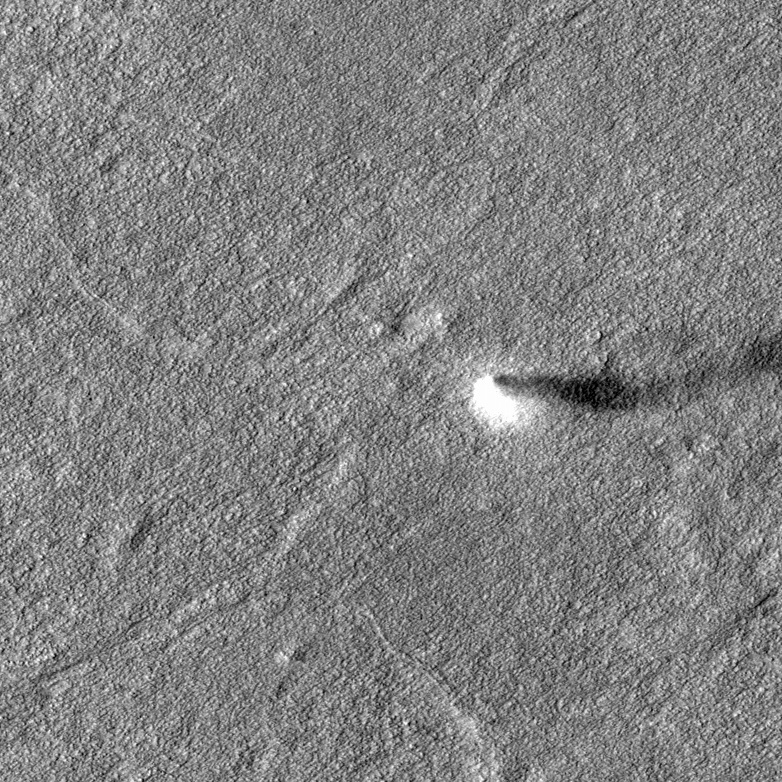
Label: dustdevil